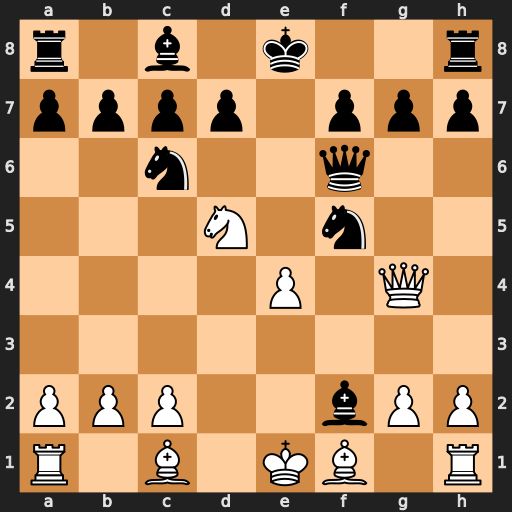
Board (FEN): r1b1k2r/pppp1ppp/2n2q2/3N1n2/4P1Q1/8/PPP2bPP/R1B1KB1R
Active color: w
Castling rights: KQkq
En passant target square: -
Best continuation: Kxf2 Qd4+ Ke1